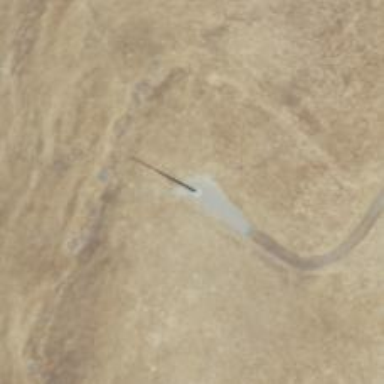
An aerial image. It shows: Man-made mast used for communication purposes.